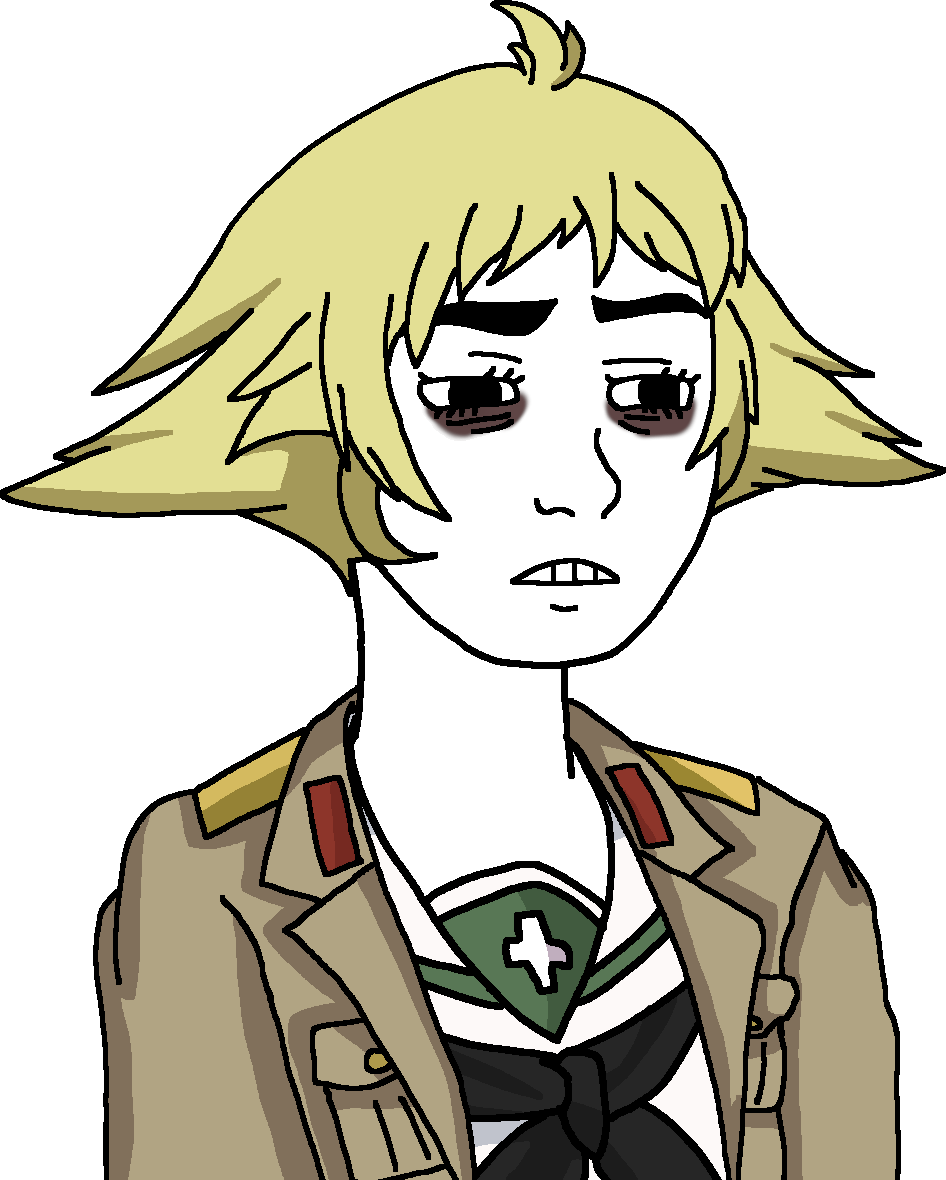
Label: 5_Twinkjak